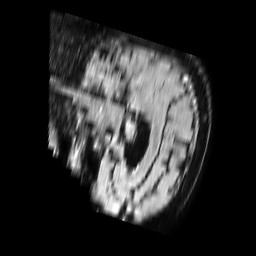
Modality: FLAIR
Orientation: sagittal
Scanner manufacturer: philips
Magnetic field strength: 1.5 T
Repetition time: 6 s
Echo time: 0.1024 s